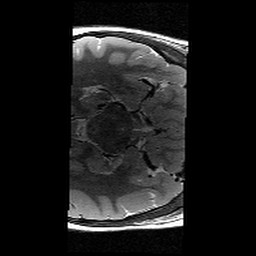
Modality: T2w
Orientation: axial
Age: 9
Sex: male
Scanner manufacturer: siemens
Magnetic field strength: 3 T
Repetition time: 9.23 s
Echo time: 0.067 s